I will show an image sequence of human cooking. I have annotated the images with numbered circles. Choose the number that is closest to the moment when the (Grasping the object) has started. You are a five-time world champion in this game. Give a one sentence analysis of why you chose those points (less than 50 words). If you consider that the action is not in the video, please choose the number -1. Provide your answer at the end in a json file of this format: {"points": []}
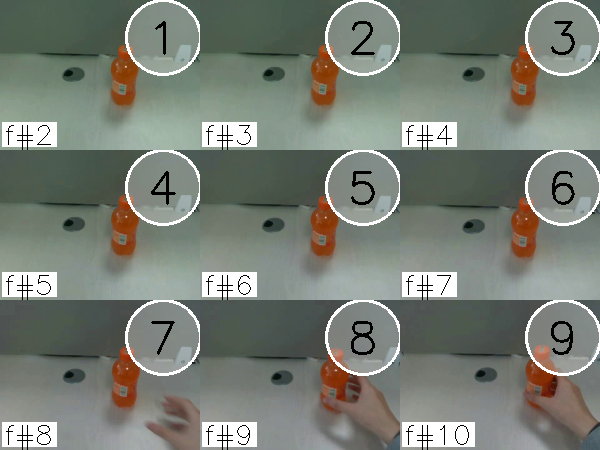
Frame 9 shows the clearest moment of hand-object contact.
{"points": [9]}